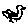
Label: bird